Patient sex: M
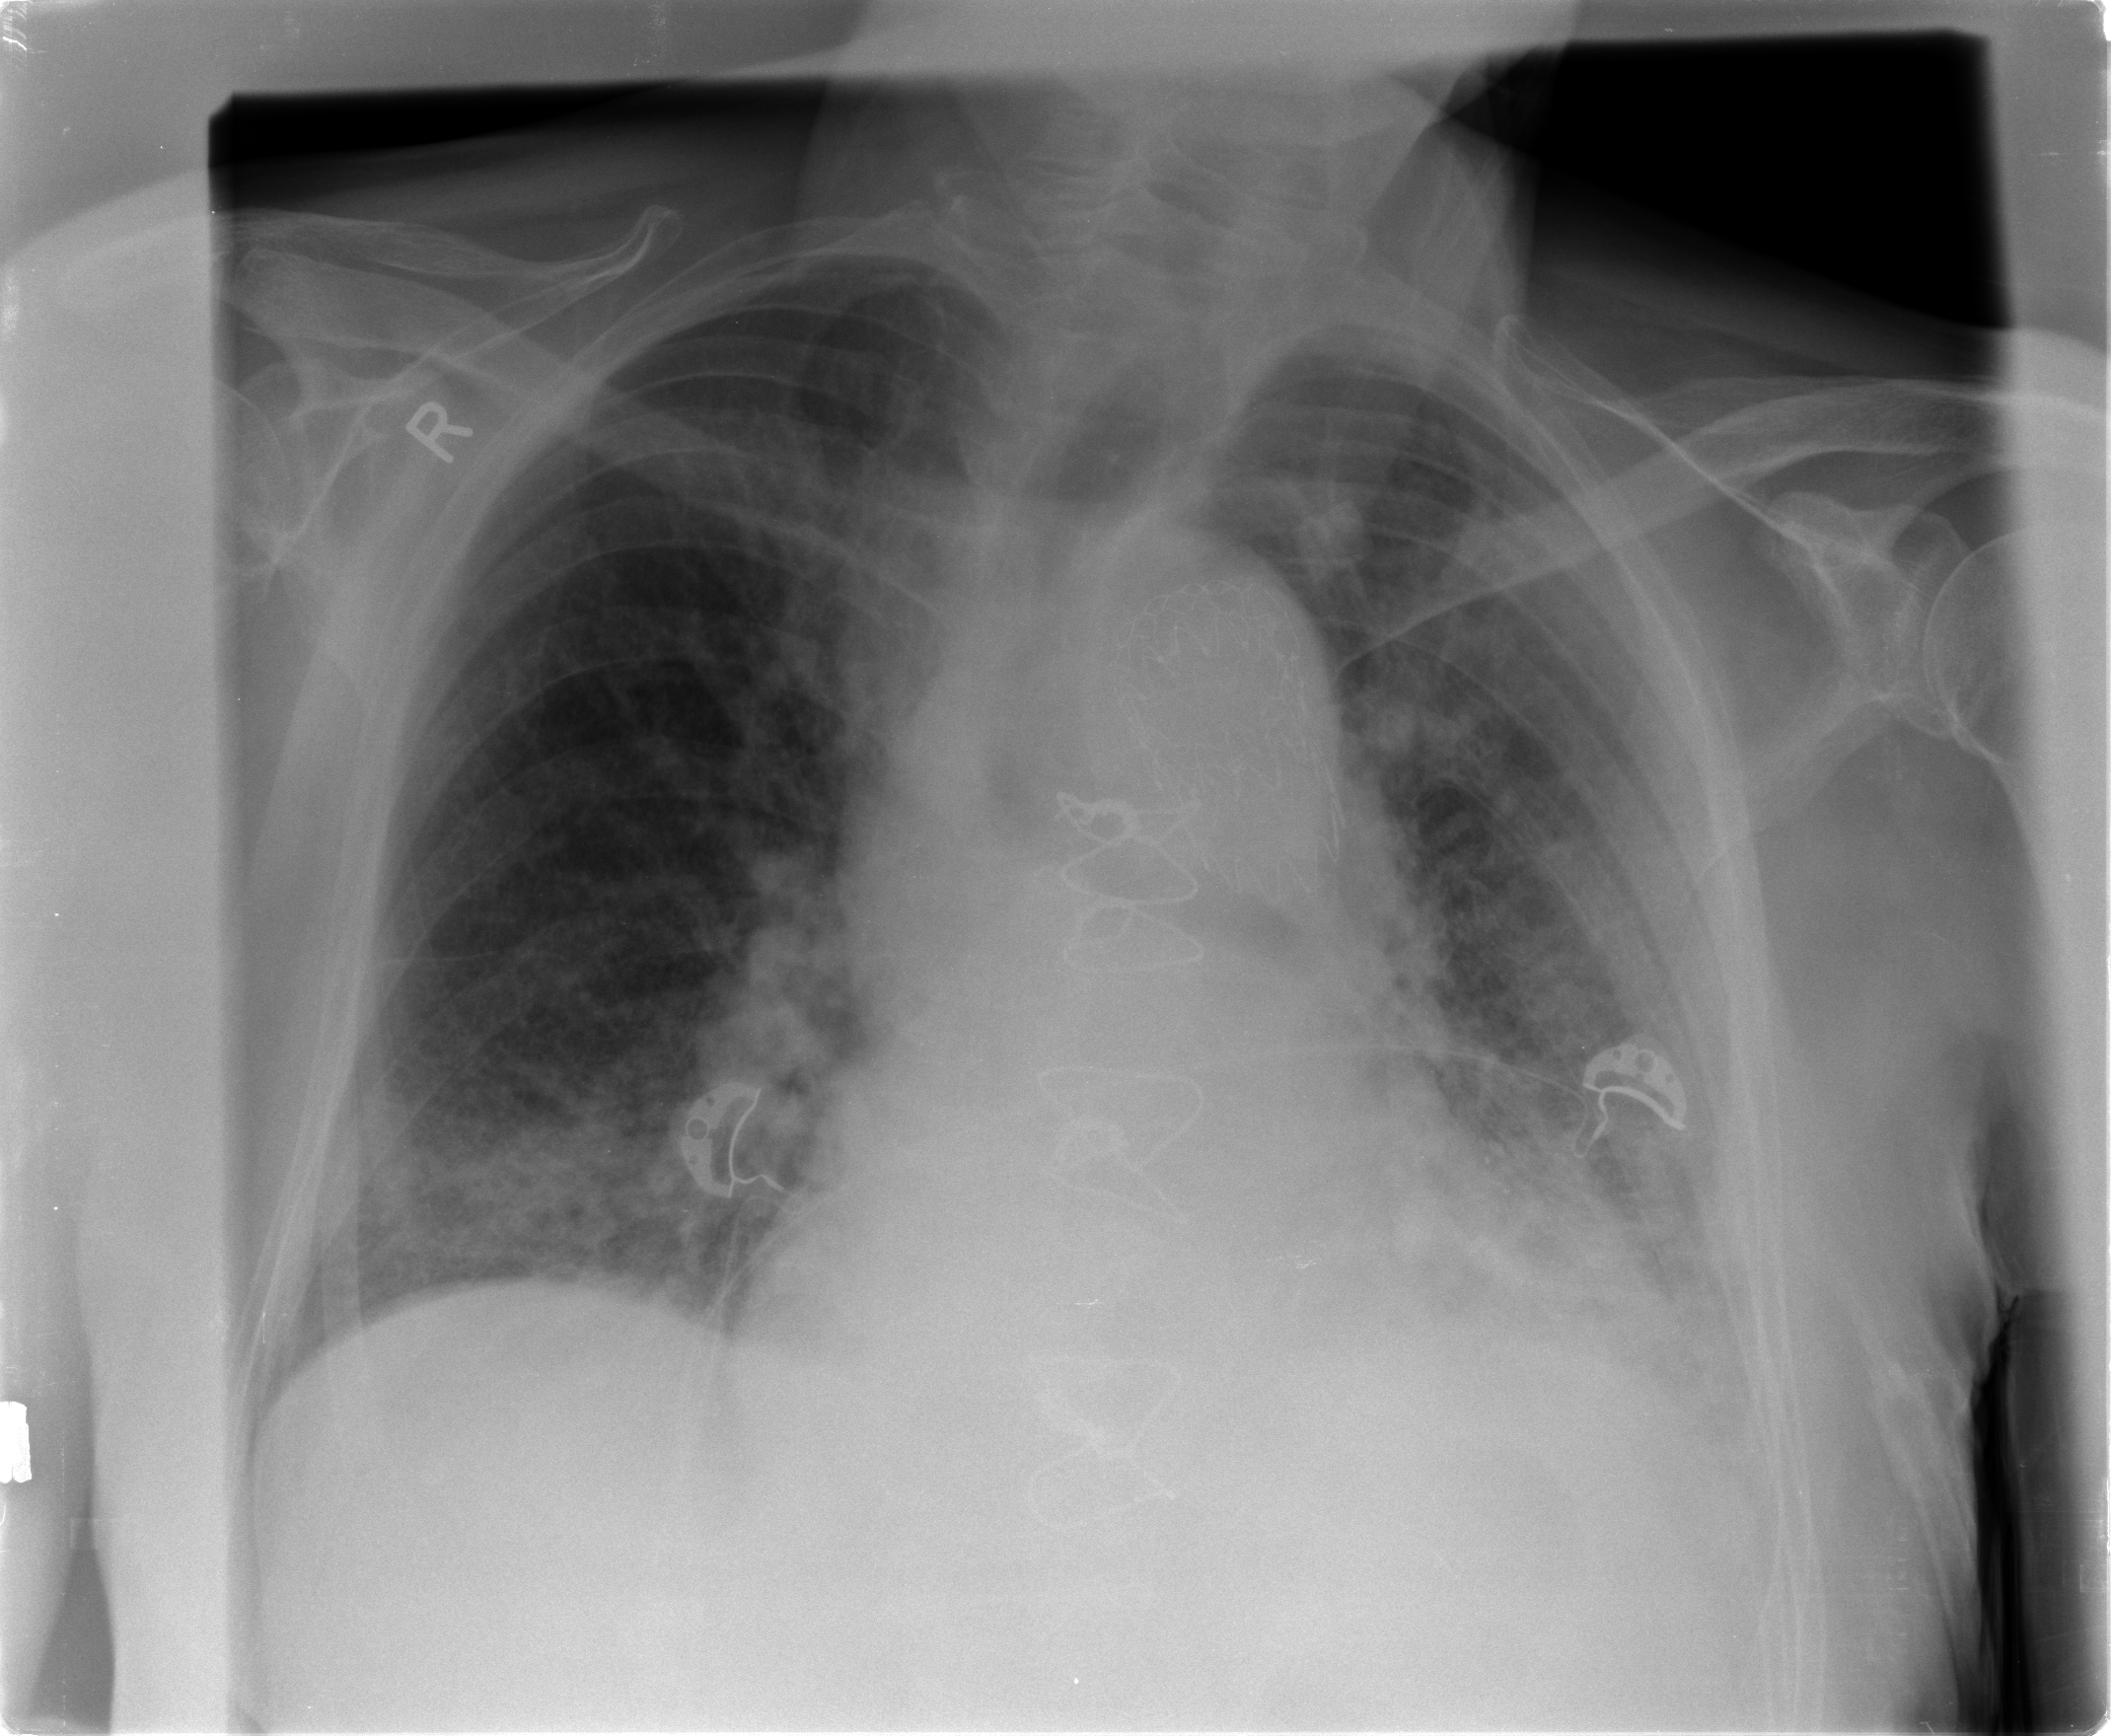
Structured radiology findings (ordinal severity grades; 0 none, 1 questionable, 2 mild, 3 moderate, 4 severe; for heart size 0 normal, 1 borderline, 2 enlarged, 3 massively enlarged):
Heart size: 1
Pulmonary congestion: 2
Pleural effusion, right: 1
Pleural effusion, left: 2
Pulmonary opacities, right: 1
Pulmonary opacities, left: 2
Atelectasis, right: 2
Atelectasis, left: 2